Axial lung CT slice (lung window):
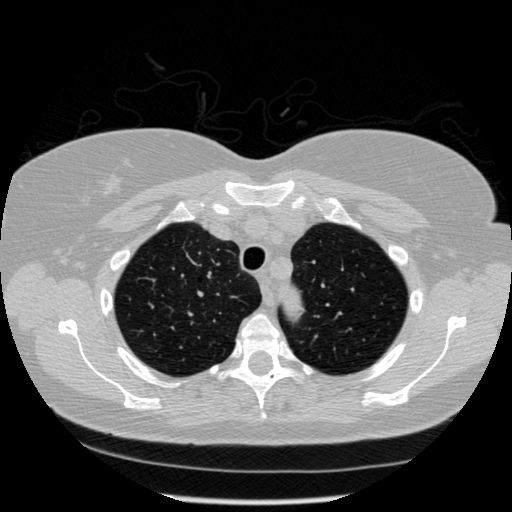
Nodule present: no